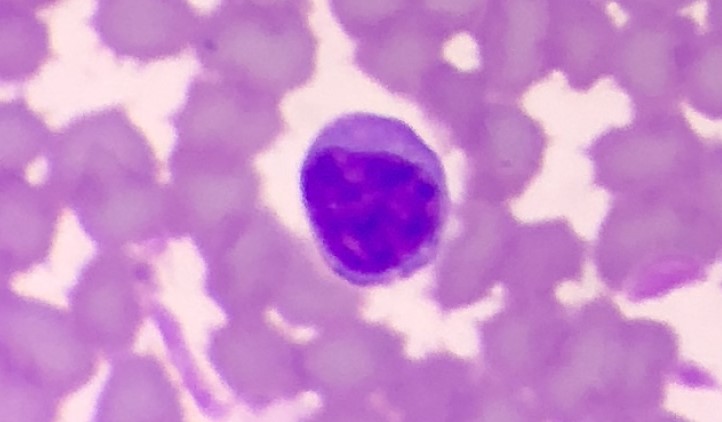
White blood cell type: Lymphocyte